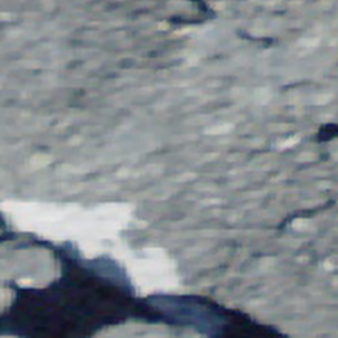
Label: other